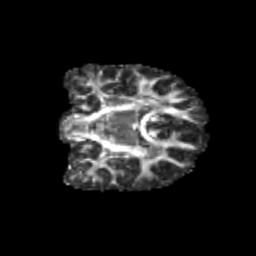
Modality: FA
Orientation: coronal
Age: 12
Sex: male
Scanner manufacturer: siemens
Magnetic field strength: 3 T
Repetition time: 3.8 s
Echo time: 0.07 s